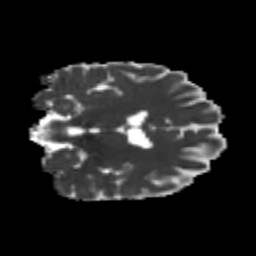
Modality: MD
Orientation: coronal
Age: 26
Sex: male
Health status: healthy
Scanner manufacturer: philips
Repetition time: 7.386 s
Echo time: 0.08599 s